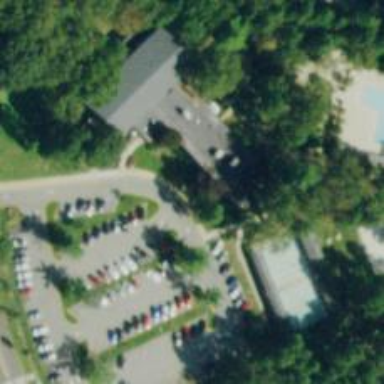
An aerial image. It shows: Community centre building.